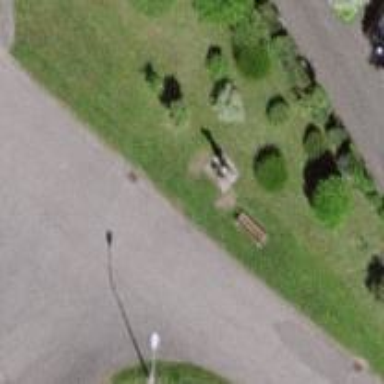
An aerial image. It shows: Wayside cross with historic significance.